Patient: sex M, age 57
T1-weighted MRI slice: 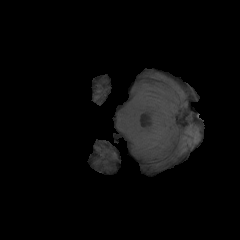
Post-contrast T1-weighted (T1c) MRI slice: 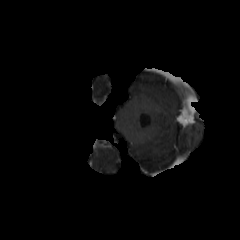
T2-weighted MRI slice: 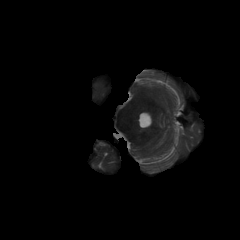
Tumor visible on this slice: no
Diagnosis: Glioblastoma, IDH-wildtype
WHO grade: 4